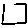
Label: square